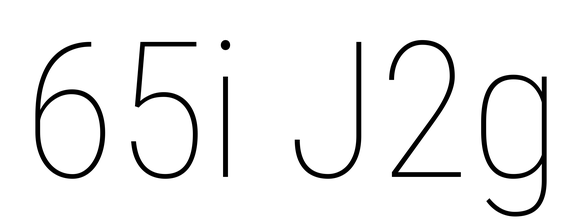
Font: Roboto_Condensed_Thin